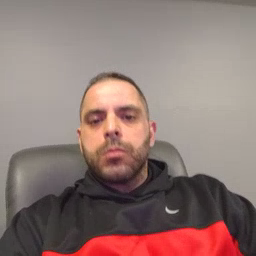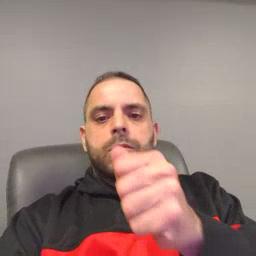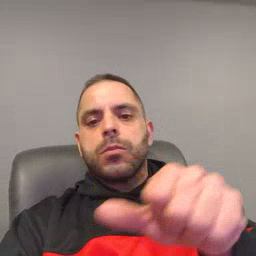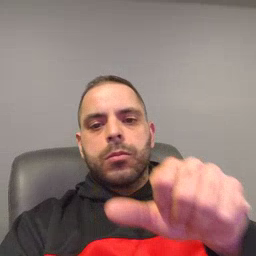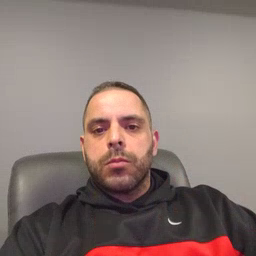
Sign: any